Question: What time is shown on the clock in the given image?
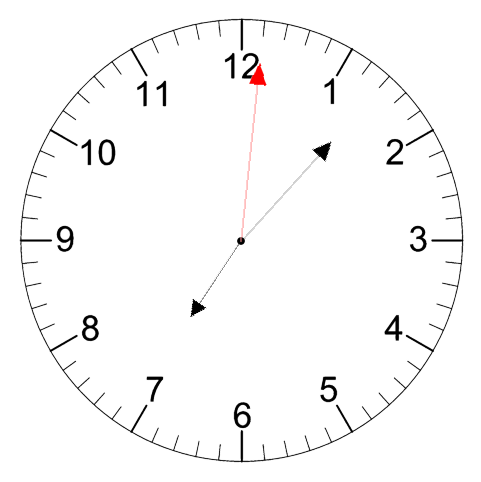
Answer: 07:07:01